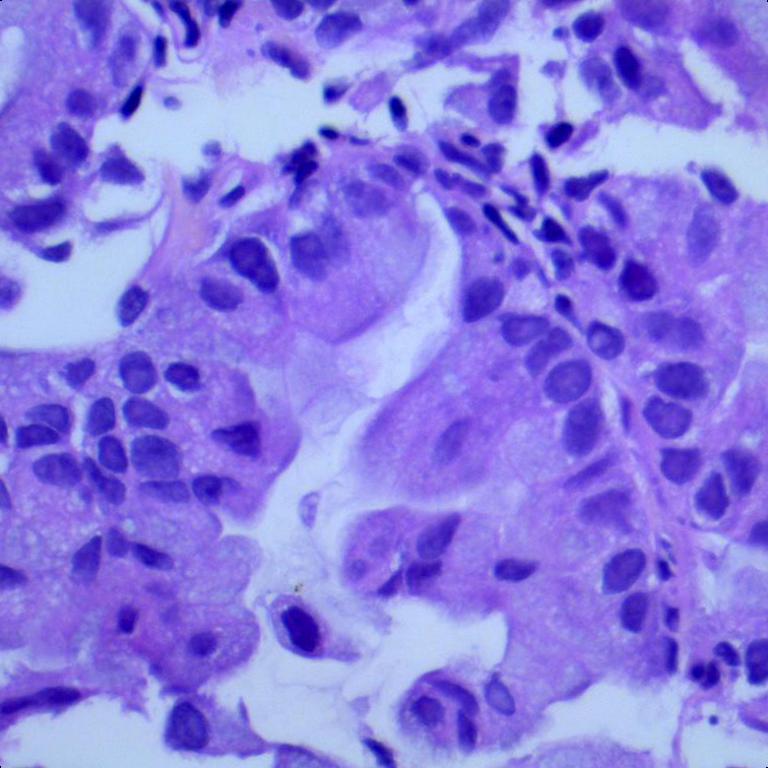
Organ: lung
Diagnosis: adenocarcinomas